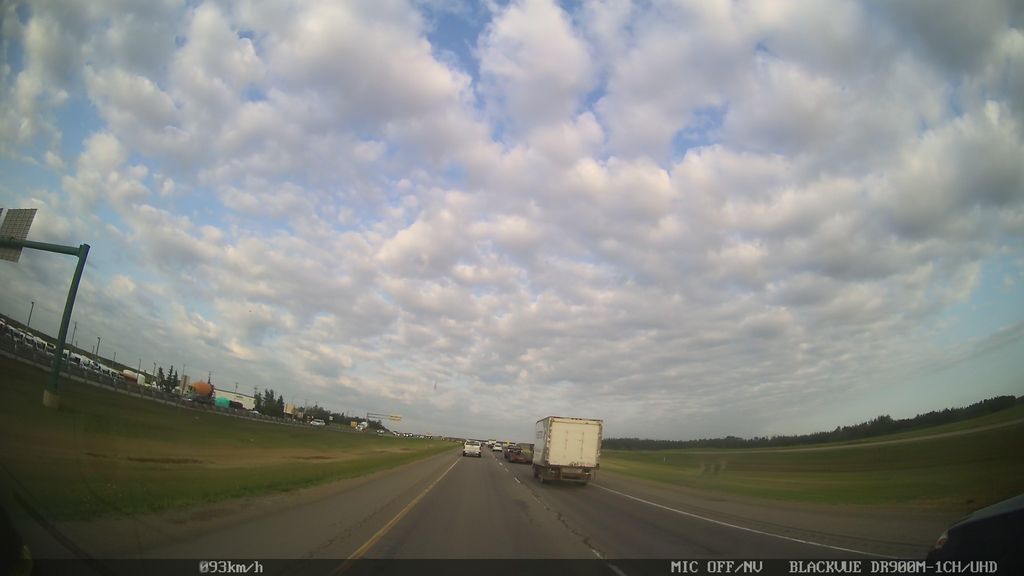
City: edmonton